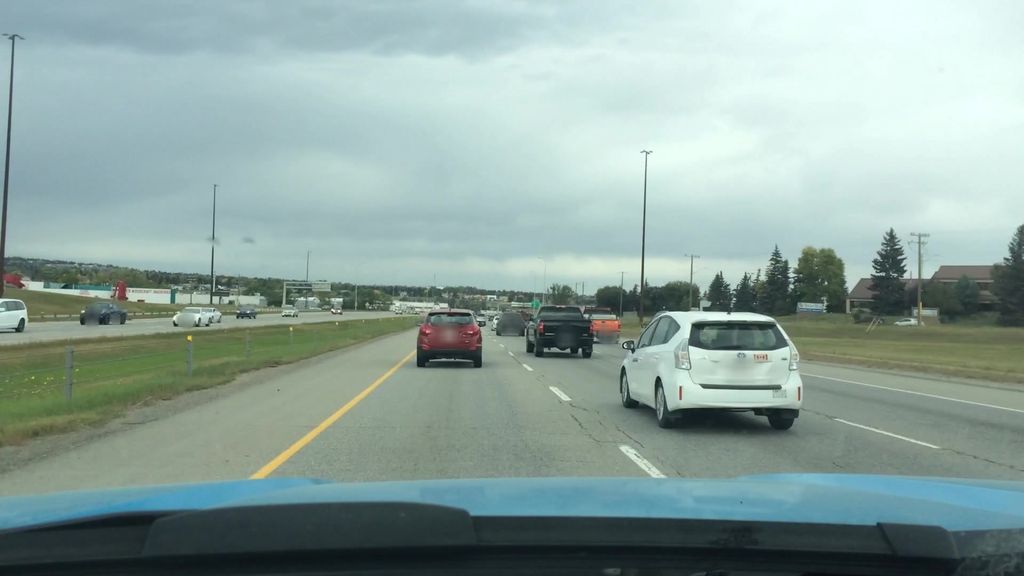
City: calgary